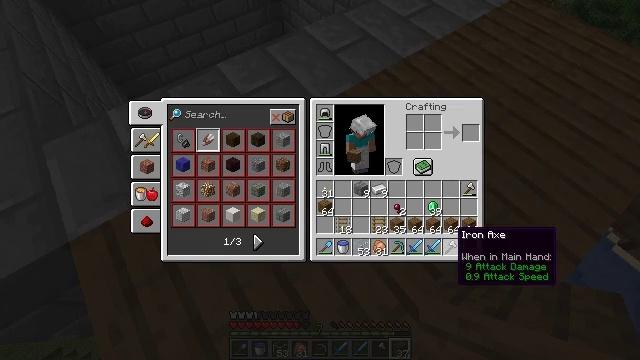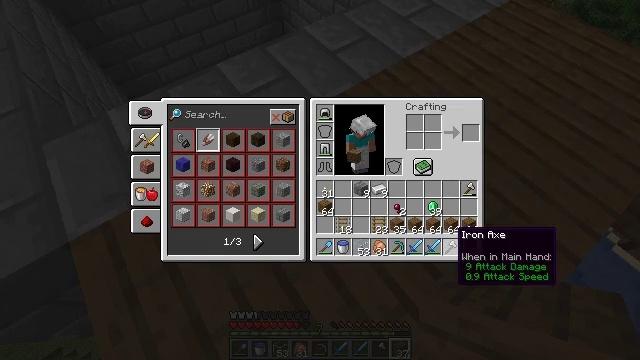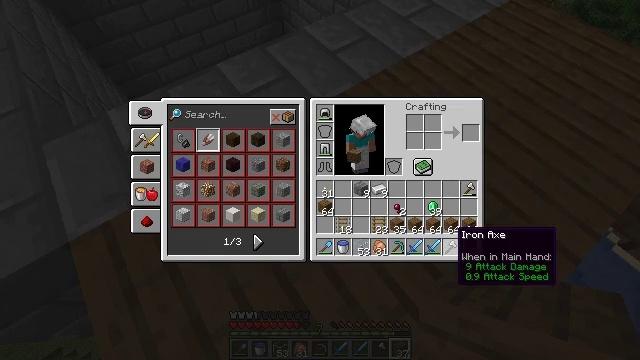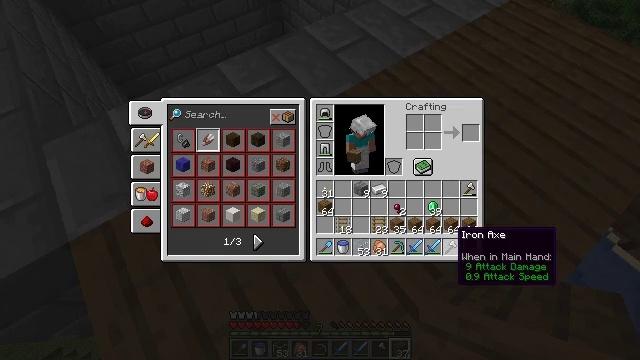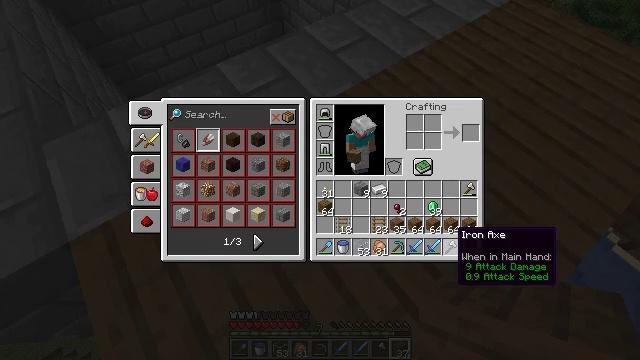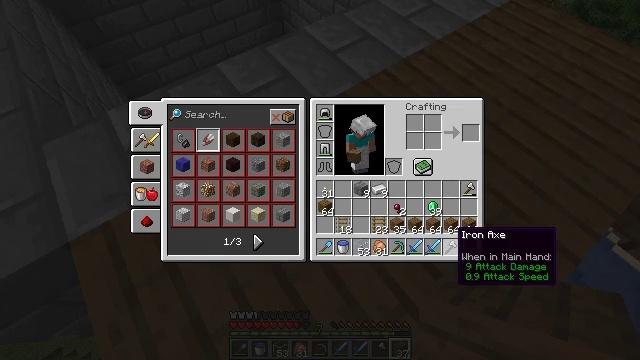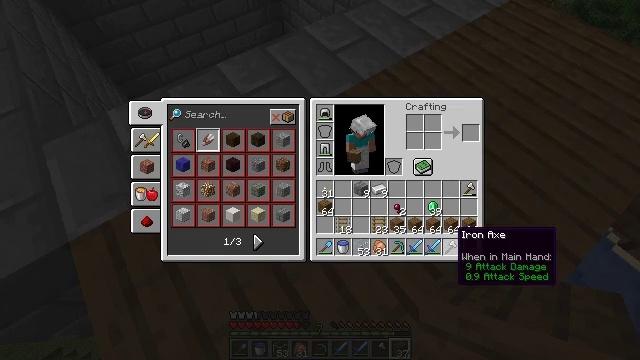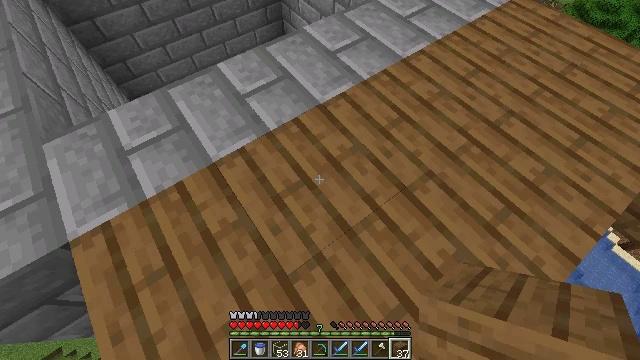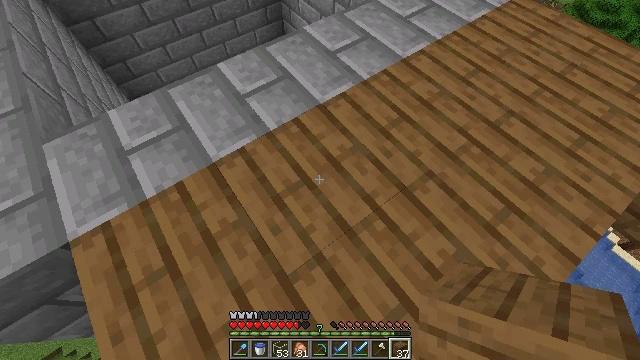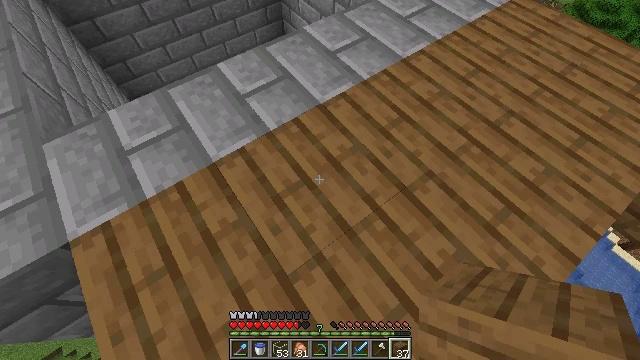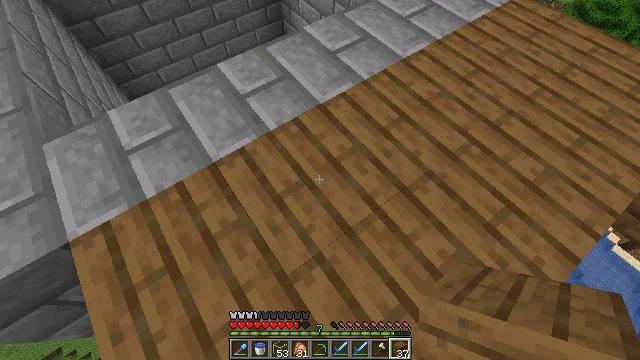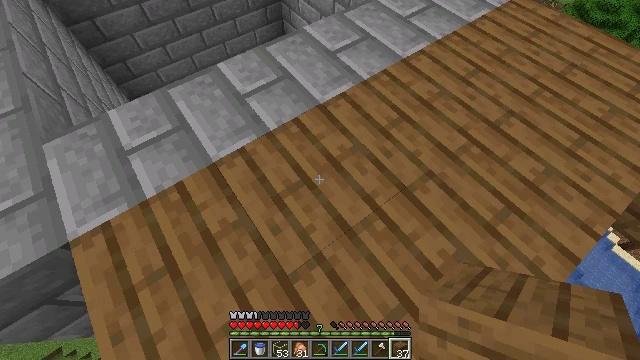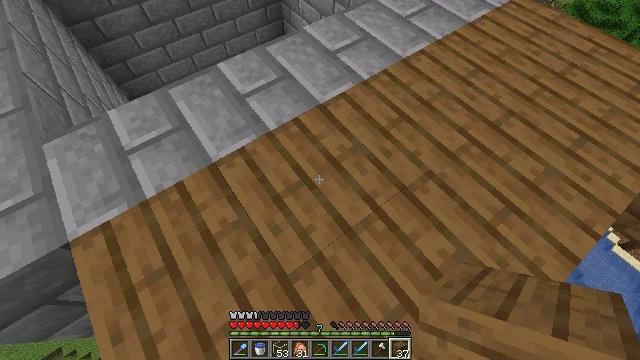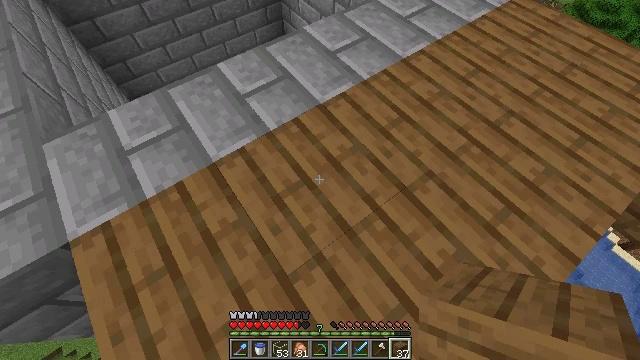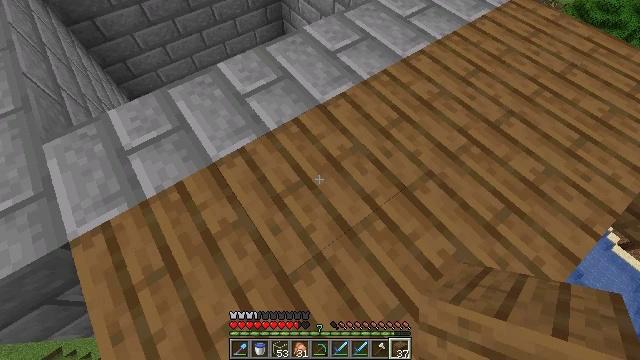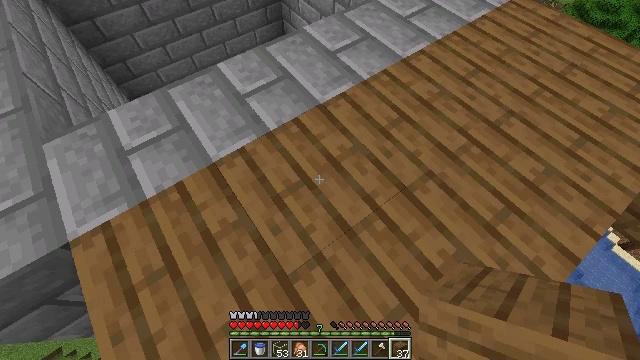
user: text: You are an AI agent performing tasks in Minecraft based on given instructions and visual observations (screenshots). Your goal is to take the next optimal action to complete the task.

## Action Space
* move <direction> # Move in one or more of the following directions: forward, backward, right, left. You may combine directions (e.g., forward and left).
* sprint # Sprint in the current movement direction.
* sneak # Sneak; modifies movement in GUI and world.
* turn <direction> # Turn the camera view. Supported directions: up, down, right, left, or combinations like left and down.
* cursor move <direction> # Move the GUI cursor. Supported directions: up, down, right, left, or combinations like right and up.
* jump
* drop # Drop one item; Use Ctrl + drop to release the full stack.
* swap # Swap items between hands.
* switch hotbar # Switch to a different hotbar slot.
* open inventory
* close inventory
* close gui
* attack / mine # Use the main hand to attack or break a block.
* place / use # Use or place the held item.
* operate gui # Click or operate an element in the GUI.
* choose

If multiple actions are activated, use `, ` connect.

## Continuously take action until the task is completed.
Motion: motion action
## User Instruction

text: Attack the spruce planks to recycle them.
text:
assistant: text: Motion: no_op
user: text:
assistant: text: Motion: no_op
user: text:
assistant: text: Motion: no_op
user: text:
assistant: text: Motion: no_op
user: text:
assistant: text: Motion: no_op
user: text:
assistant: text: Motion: no_op
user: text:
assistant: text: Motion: no_op
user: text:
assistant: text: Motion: no_op
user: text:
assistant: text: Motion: no_op
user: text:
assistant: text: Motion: no_op
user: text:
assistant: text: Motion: no_op
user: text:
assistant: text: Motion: no_op
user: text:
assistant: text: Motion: no_op
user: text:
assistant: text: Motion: no_op
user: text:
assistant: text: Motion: no_op
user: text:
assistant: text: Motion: no_op
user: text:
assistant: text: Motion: no_op
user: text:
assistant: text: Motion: no_op
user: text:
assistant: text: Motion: sneak
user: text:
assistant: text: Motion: sneak
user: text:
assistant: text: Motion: sneak
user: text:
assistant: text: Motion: sneak
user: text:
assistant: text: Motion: sneak
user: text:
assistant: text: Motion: move forward, sneak
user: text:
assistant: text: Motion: move forward, sneak
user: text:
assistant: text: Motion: sneak
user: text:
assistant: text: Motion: sneak
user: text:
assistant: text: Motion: sneak
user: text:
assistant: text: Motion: sneak
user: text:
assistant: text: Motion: sneak